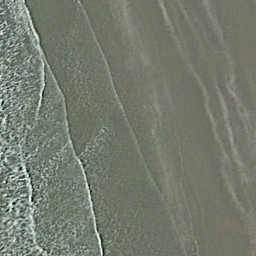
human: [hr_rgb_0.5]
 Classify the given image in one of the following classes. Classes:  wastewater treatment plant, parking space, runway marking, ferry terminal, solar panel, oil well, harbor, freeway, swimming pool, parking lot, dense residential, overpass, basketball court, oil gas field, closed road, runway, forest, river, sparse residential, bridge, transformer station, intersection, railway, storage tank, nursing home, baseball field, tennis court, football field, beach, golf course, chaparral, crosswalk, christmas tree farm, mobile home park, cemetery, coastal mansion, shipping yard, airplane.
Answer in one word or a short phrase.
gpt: beach